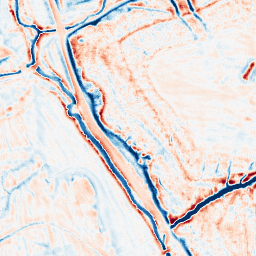
Category: edge_preserving
Decomposition family: bilateral
Decomposition parameters: d: 15
sigma_color: 50
sigma_space: 50
Upsampling method: fft_zeropad
Upsampling parameters: scale: 2
Upsampling scale: 2